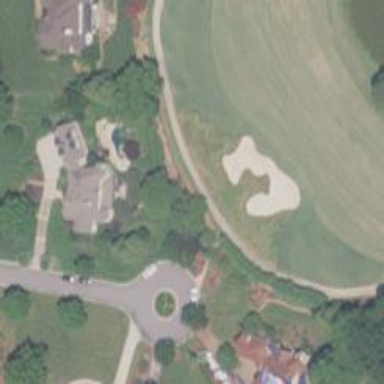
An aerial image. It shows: Area with grass used as rough in golf course.